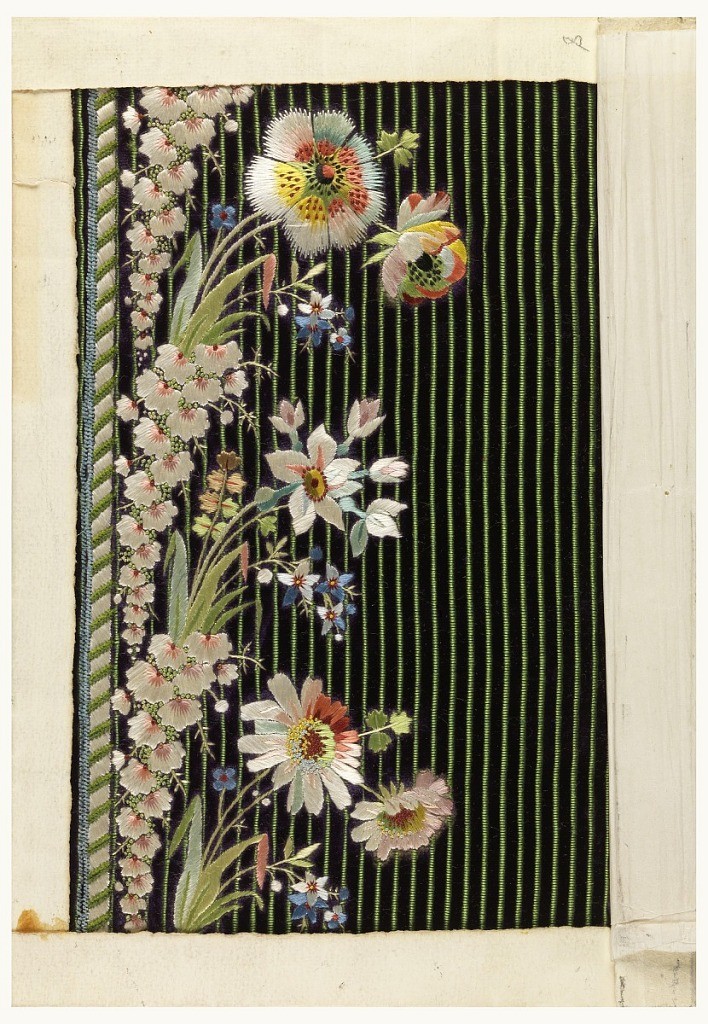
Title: Embroidery sample
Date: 1790–1800
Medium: silk Technique: embroidered on cut voided supplementary warp pile in a compound foundation (velvet) Label: Satin, stem, and knot stitches embroidered in silk and chenille on silk cut voided supplementary warp pile (velvet); paper enclosure
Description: Multicolored silk embroidery in a floral design on a blue ground with green vertical stripes.